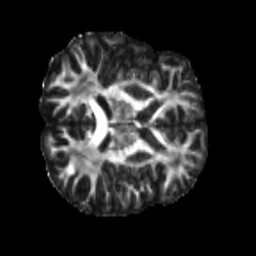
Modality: FA
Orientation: axial
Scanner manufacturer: siemens
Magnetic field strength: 3 T
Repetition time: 4 s
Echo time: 0.0594 s